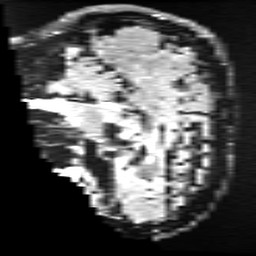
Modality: FLAIR
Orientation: sagittal
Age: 40
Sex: male
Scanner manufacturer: ge
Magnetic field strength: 3 T
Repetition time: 11 s
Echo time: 0.1497 s